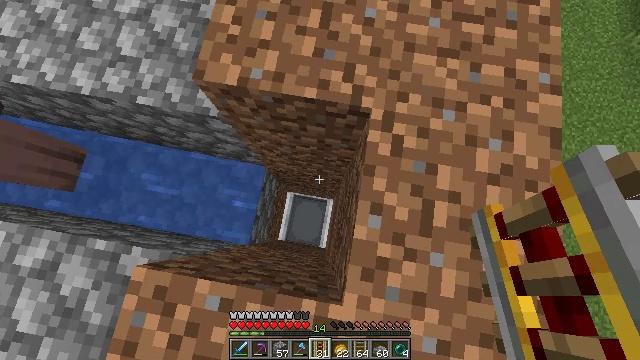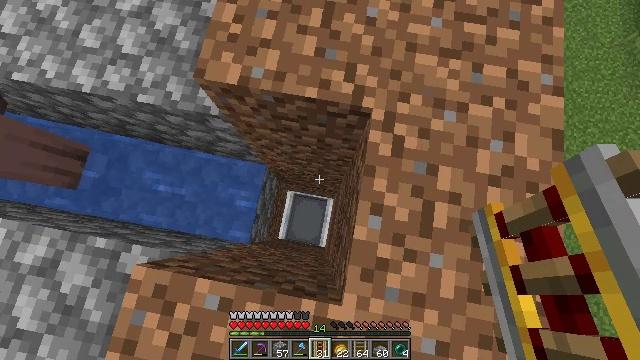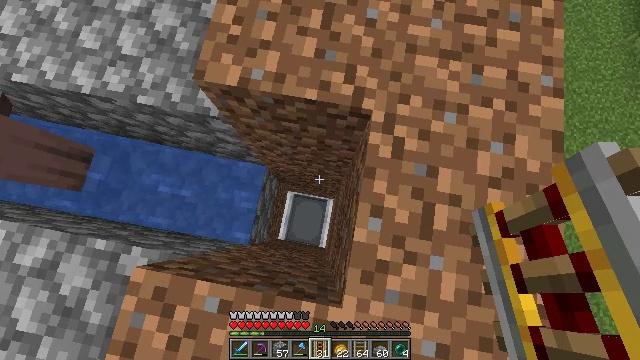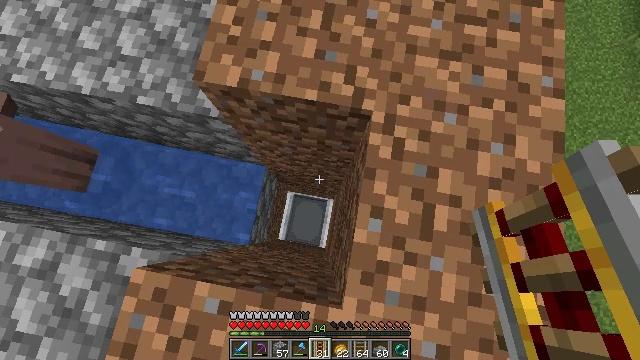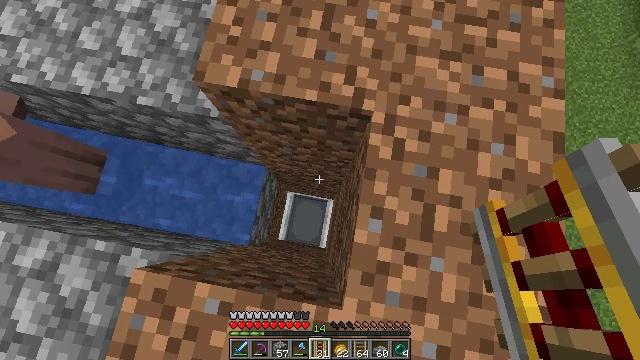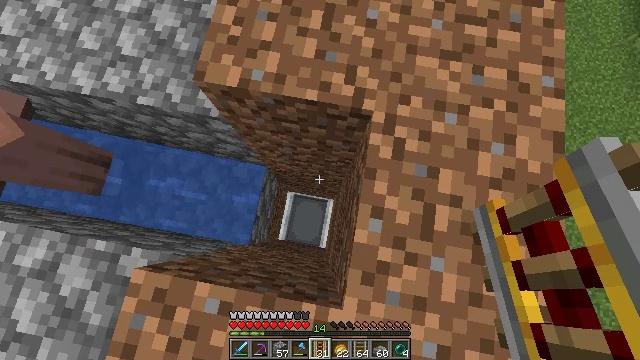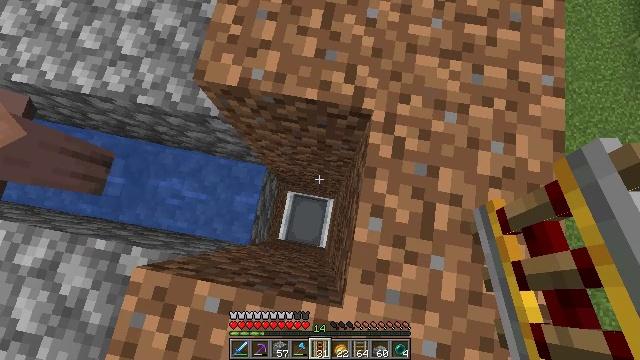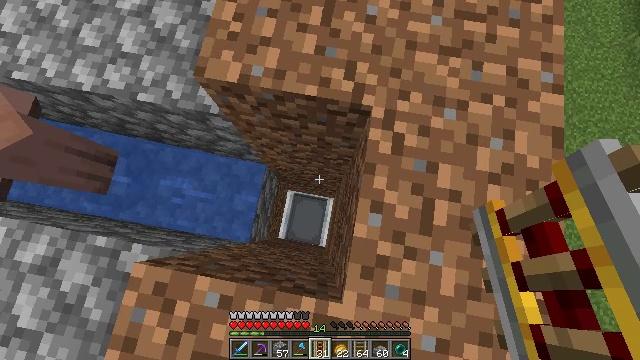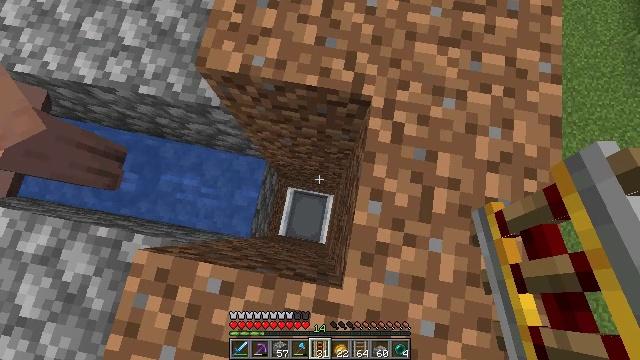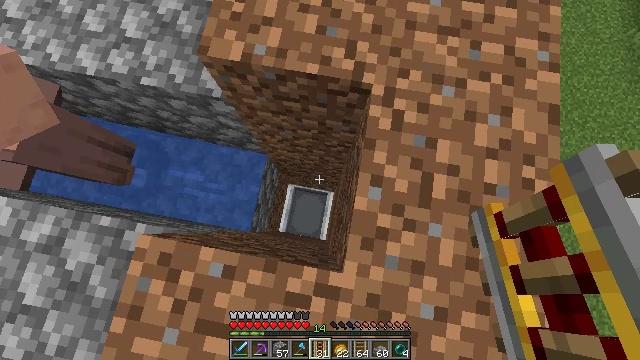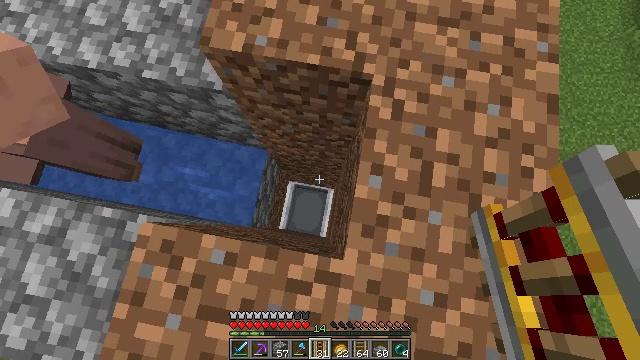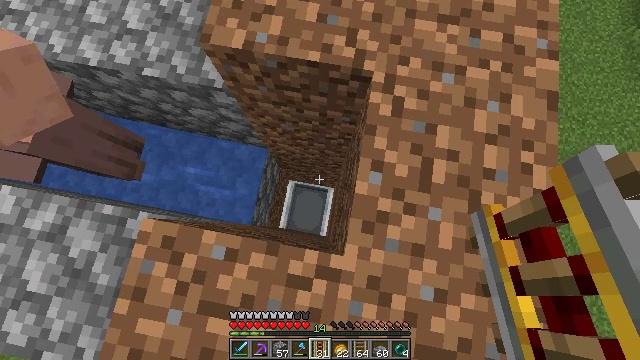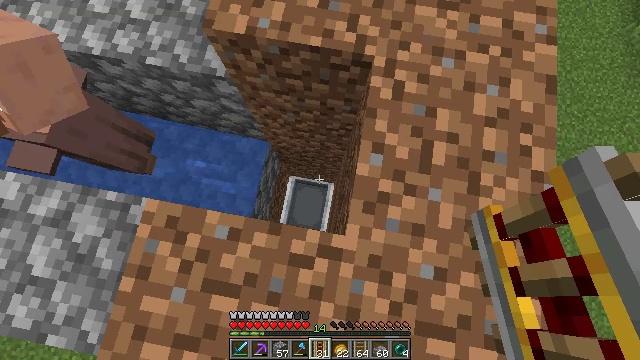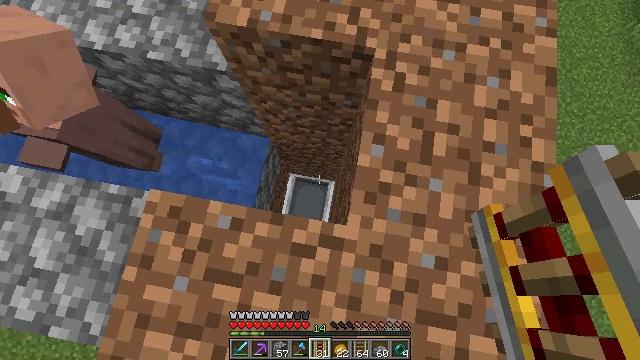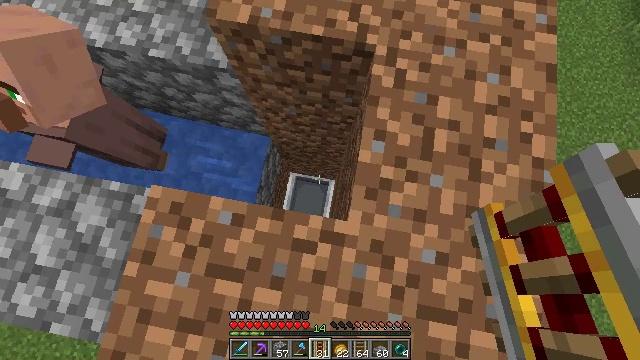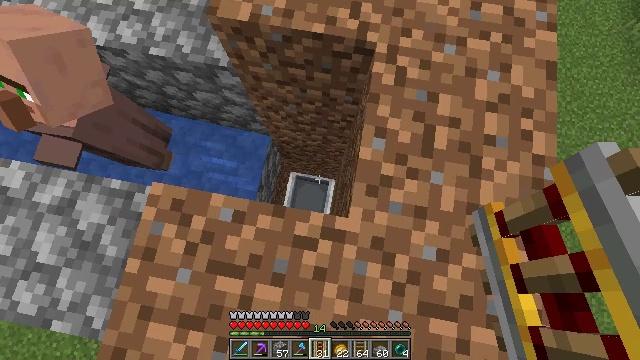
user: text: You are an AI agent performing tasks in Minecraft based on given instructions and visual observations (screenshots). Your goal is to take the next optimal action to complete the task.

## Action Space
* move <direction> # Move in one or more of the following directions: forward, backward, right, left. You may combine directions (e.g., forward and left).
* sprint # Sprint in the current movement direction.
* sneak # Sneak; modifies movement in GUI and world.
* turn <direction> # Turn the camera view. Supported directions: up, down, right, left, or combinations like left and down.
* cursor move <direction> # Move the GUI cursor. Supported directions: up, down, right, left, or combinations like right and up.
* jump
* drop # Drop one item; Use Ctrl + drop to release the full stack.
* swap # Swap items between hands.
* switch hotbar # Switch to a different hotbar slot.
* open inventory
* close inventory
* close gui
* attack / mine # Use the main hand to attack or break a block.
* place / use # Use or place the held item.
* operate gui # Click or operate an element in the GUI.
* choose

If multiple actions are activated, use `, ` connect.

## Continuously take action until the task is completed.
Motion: motion action
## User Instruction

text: Gather dirt.
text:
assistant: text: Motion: sneak
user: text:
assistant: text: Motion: sneak
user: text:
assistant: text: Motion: sneak
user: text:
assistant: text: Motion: sneak
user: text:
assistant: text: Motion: sneak
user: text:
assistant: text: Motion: move back, sneak
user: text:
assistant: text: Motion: move back, sneak
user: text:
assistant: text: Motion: move back, sneak
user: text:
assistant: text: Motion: move back, sneak
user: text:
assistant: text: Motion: move back, sneak
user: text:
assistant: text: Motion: move back, sneak
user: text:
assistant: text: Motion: move back, sneak
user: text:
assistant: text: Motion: sneak
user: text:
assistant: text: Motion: sneak
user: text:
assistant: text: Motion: sneak
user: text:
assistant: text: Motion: sneak
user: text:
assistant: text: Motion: sneak
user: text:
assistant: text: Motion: sneak
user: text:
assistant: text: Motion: sneak
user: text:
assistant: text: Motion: sneak
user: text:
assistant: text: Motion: sneak
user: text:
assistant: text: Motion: sneak
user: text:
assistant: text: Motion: sneak
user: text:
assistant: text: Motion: sneak
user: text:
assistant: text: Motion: sneak
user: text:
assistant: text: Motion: sneak
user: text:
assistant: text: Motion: sneak
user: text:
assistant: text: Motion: sneak
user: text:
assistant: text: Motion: sneak
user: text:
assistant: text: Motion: sneak